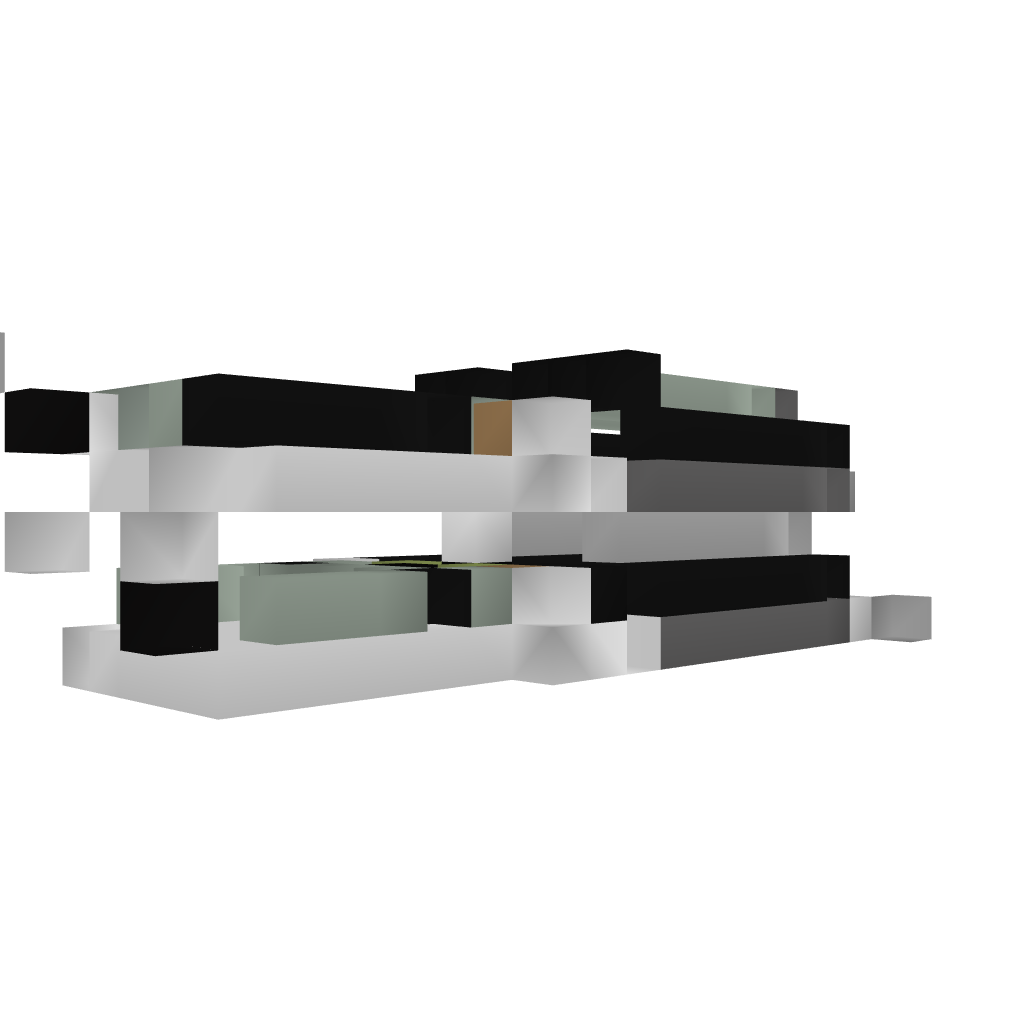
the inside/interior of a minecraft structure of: Cannon rapid fire